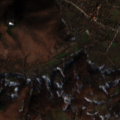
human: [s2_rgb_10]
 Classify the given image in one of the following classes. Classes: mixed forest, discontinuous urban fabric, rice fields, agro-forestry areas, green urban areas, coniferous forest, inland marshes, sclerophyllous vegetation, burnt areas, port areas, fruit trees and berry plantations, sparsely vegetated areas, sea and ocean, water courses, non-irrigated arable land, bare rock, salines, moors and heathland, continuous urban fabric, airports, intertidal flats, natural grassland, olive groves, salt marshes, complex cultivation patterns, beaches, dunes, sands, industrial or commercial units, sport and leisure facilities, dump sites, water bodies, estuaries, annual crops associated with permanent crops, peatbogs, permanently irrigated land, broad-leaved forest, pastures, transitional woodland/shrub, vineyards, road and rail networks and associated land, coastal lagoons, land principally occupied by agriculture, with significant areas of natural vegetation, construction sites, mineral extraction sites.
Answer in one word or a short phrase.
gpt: discontinuous urban fabric, complex cultivation patterns, land principally occupied by agriculture, with significant areas of natural vegetation, broad-leaved forest